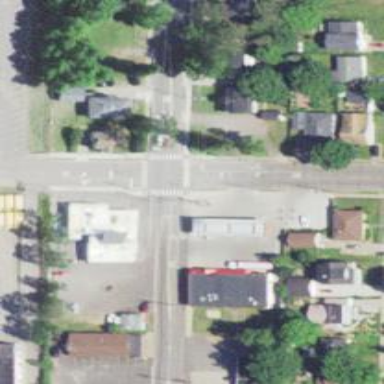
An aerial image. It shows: Crossing road.